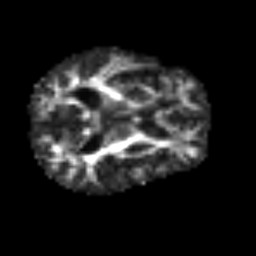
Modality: FA
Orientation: axial
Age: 54
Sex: female
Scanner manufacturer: siemens
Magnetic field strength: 3 T
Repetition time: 3.2 s
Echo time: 0.081 s